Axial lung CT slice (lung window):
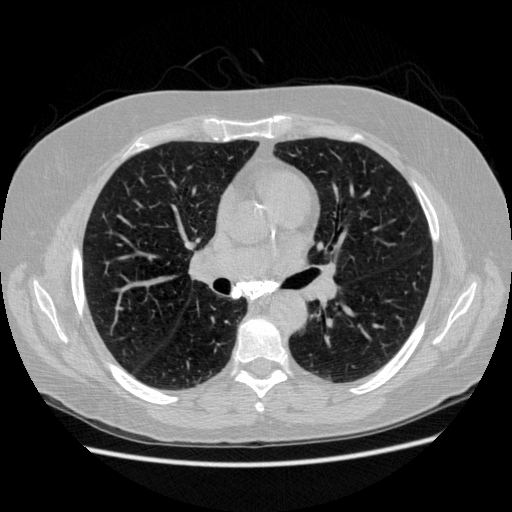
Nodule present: no